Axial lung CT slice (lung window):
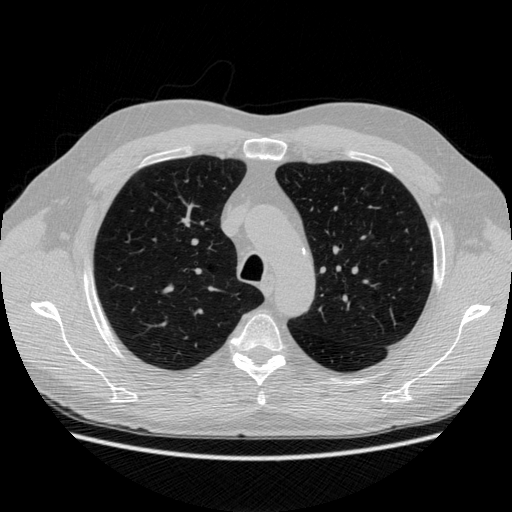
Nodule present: no